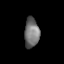
Tissue: lung
Cell type: Epithelial cells
Senescence score: 0.211
Nuclear area (px): 429
Mean DAPI intensity: 115.291